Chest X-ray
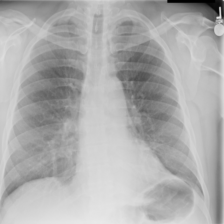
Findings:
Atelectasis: negative
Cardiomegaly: negative
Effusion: negative
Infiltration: negative
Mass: negative
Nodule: negative
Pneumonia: negative
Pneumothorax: negative
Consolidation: negative
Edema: negative
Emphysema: negative
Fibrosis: negative
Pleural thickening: negative
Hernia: negative